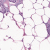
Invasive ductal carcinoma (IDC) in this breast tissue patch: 1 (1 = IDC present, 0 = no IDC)